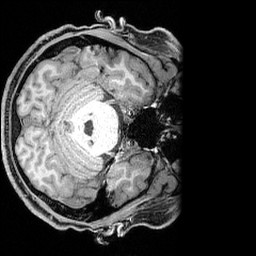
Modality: T1w
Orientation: axial
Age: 27
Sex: female
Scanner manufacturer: siemens
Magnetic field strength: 3 T
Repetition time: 2.3 s
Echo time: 0.00324 s